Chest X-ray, AP view. Patient: 40 years old, sex M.
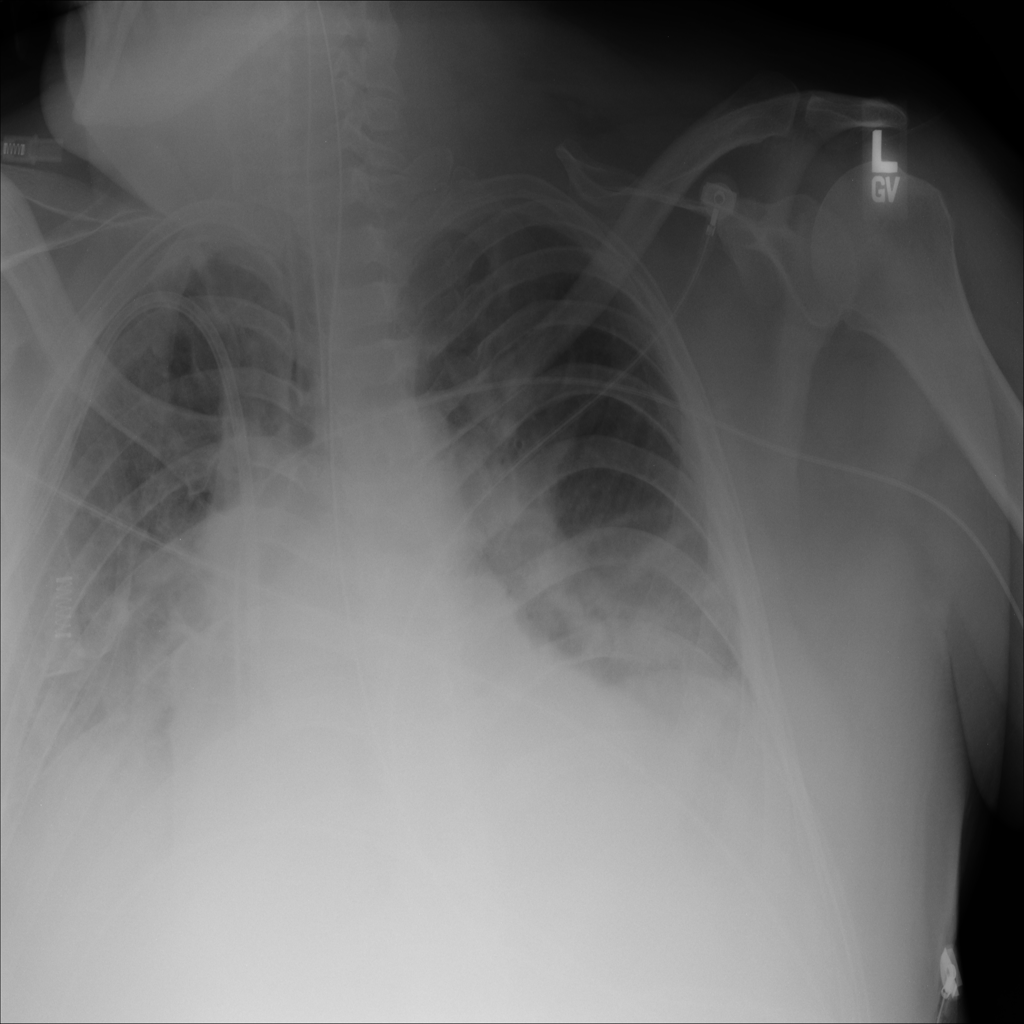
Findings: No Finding